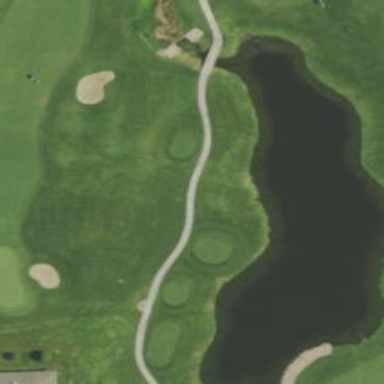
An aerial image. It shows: Natural water hazard designated for golf.